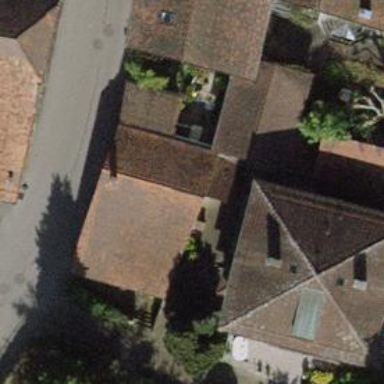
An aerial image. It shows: Building with pyramidal-shaped roof.